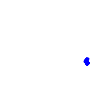
Particle: electron